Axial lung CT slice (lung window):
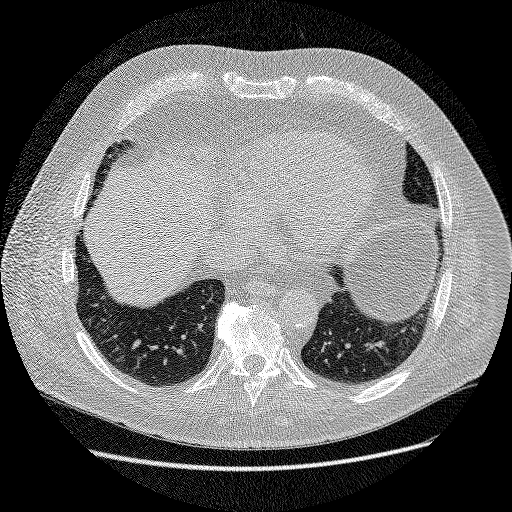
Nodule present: no